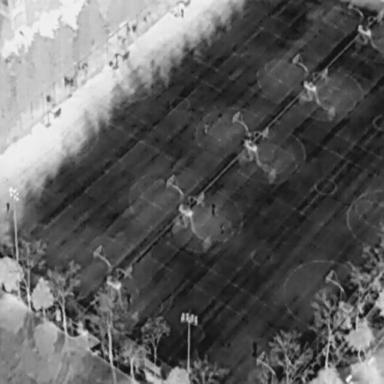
There are four People in the infrared image.